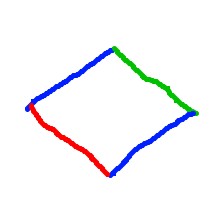
Shape: rhombus